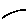
Label: line